Aerial crown-view tile of a tropical tree (Barro Colorado Island, Panama), acquired 20241112:
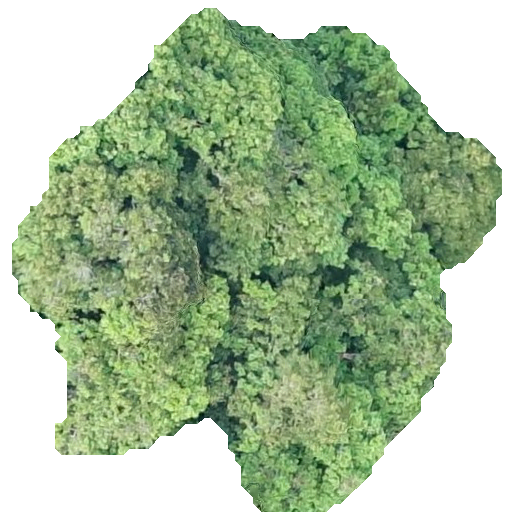
Species: Prioria copaifera
GBIF accepted scientific name: Prioria copaifera
Crown area: 258.497 m²